Field crop: tomato
Growth stage: 1
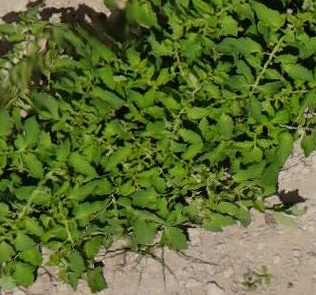
Species: tomato